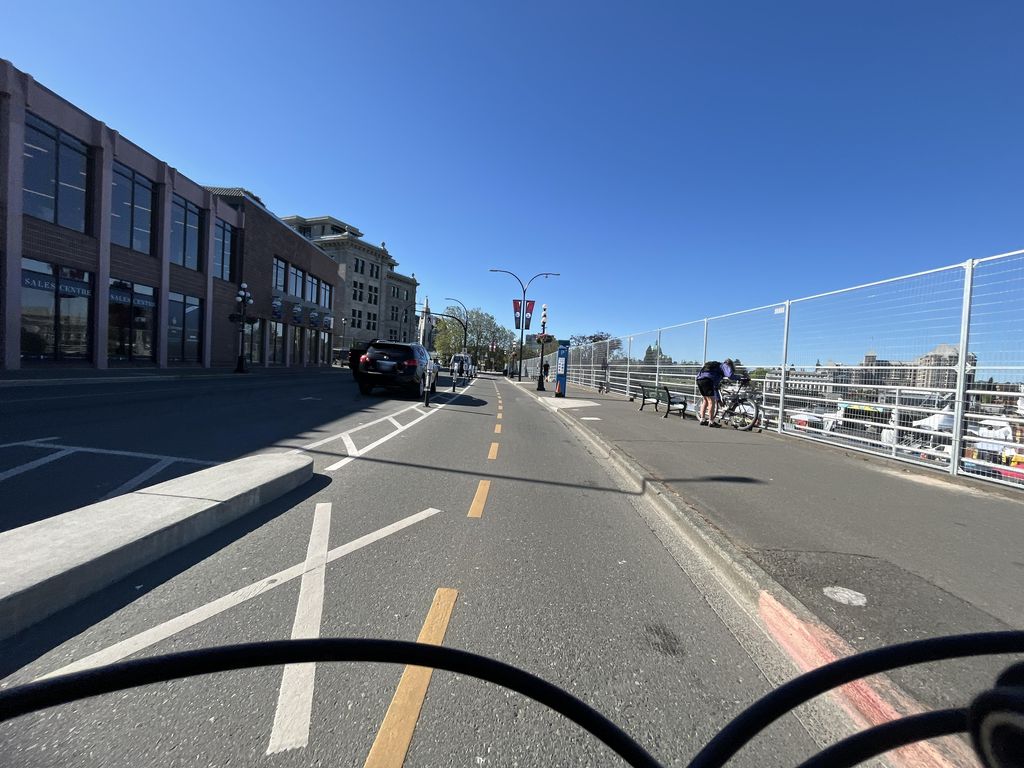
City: victoria